Question: The picture describes a maze problem, where green is the starting position and red is the end point. Find the length of the shortest path.
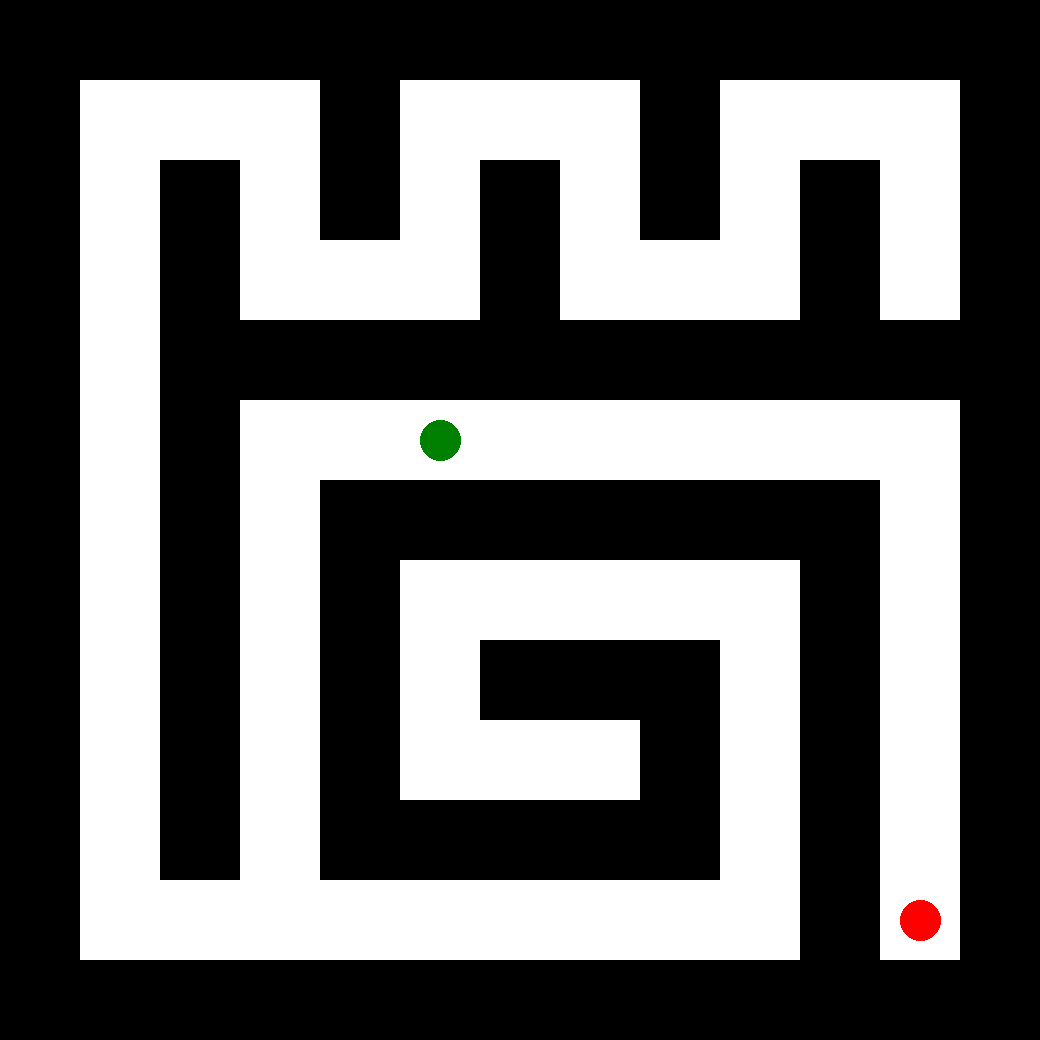
Answer: 12